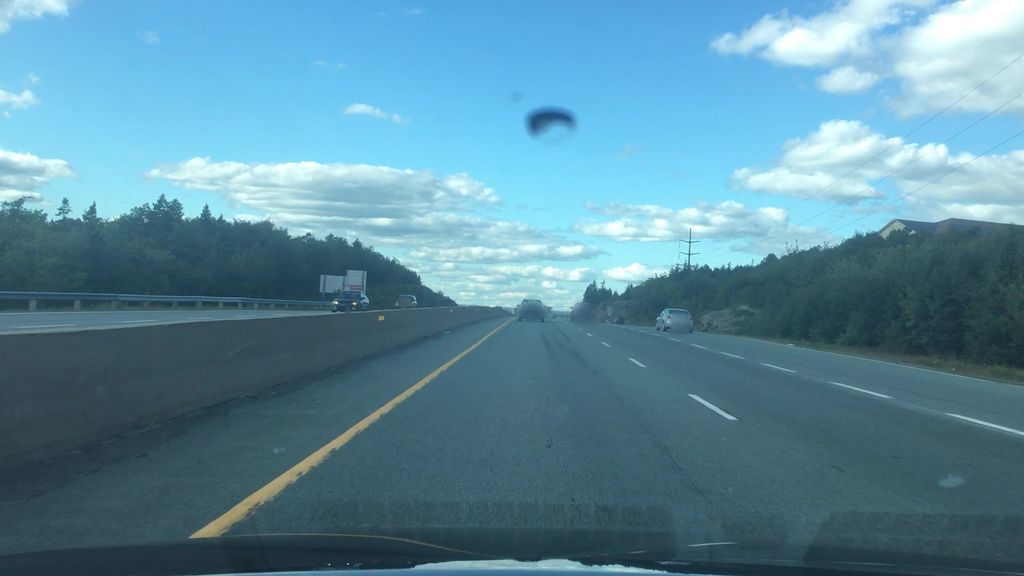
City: halifax